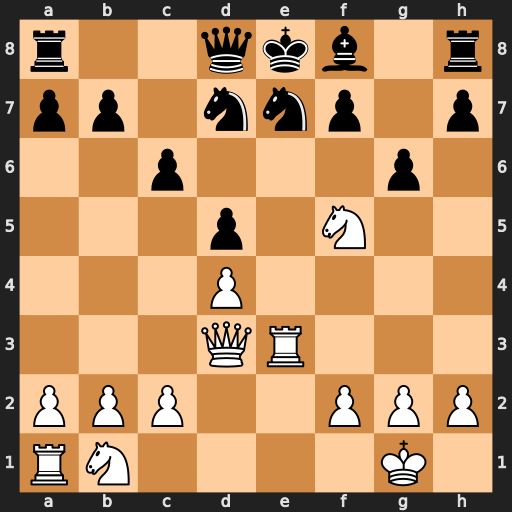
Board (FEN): r2qkb1r/pp1nnp1p/2p3p1/3p1N2/3P4/3QR3/PPP2PPP/RN4K1
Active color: w
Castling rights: kq
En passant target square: -
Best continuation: Nd6#